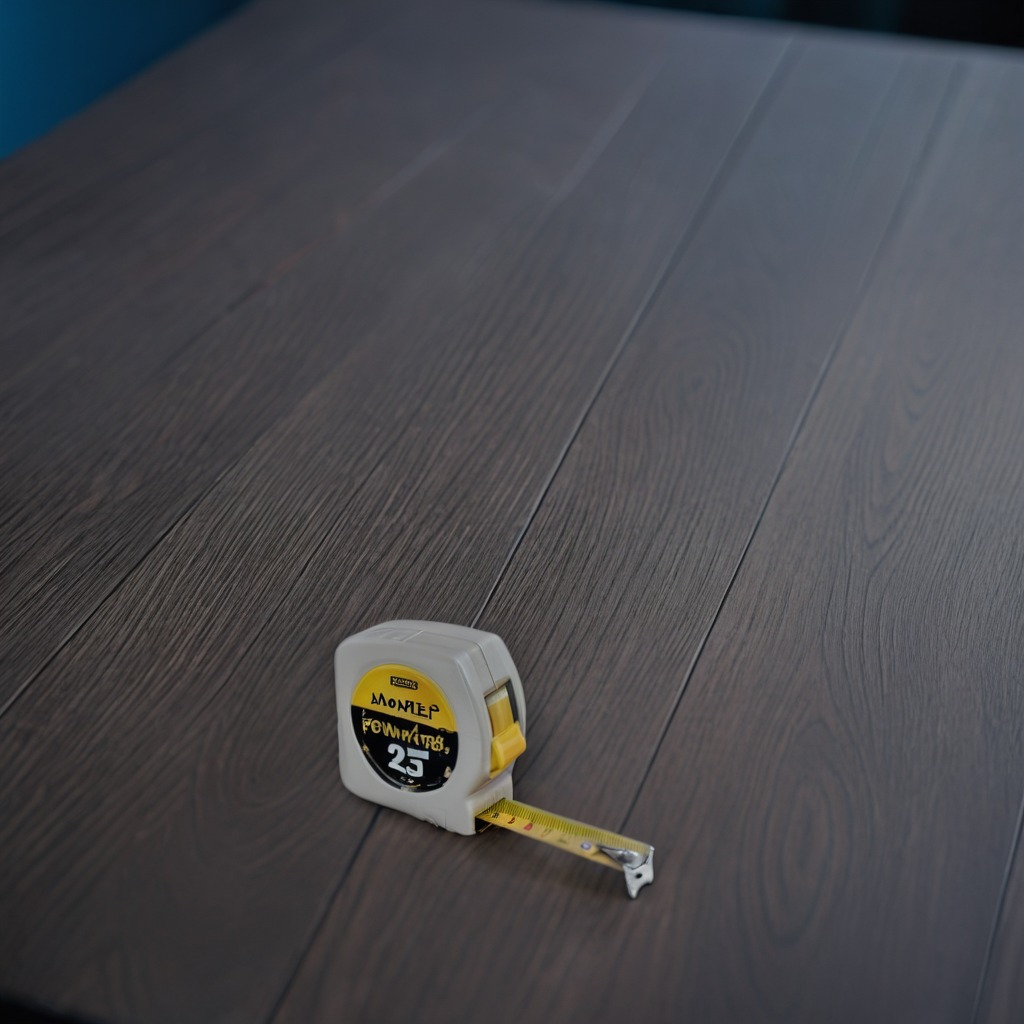
A measuring tape lies on the old table in the garage at twilight.